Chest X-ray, AP view. Patient: 31 years old, sex F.
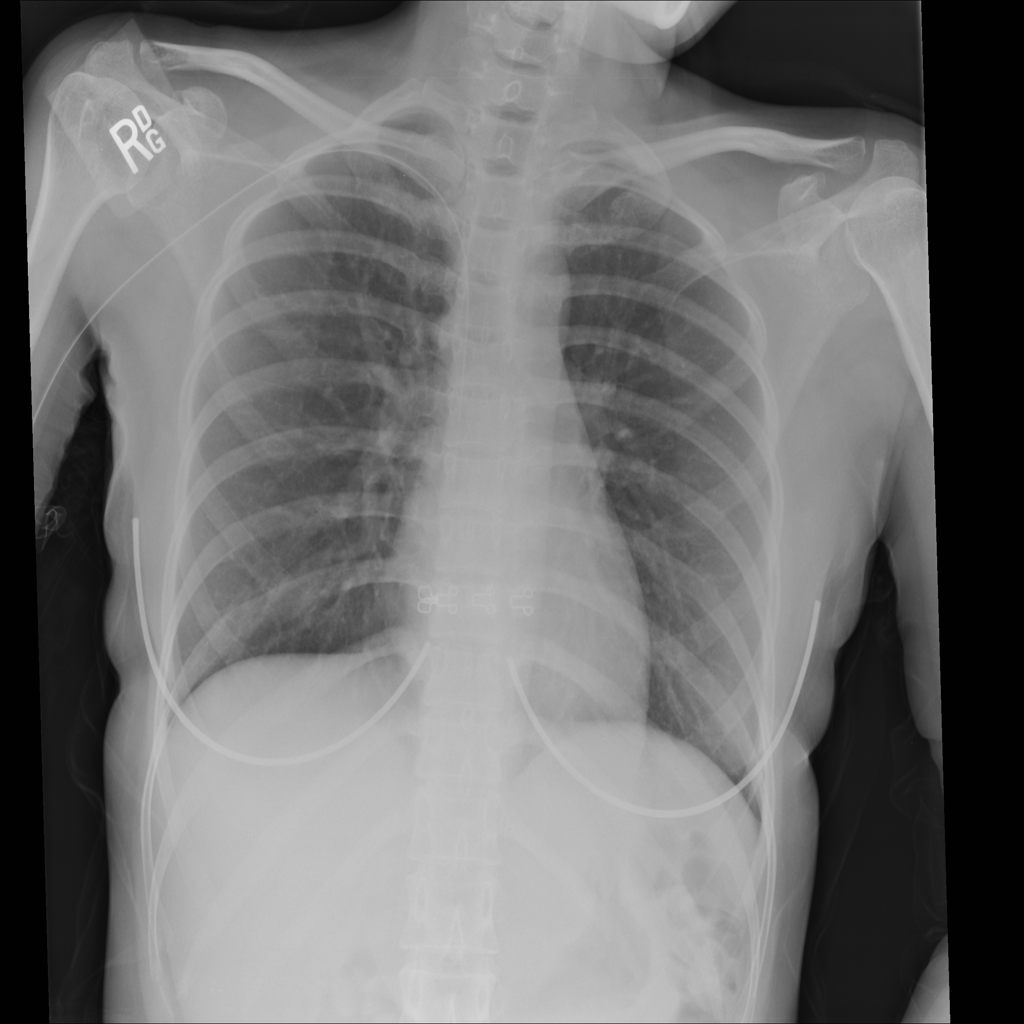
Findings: No Finding